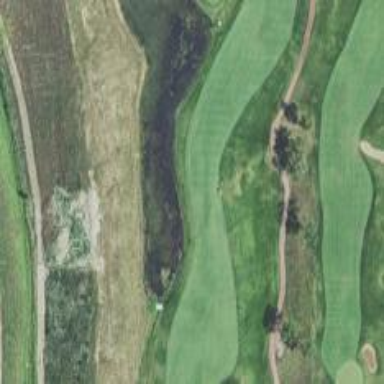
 part of golf course fairway. It is used for the sport of golf."